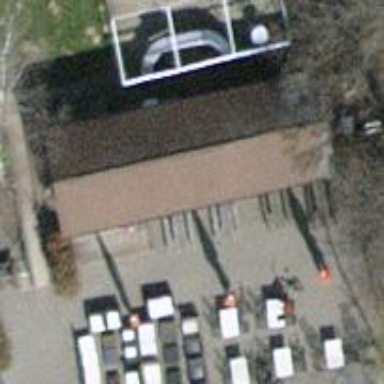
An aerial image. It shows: Brown picnic table in leisure land area.